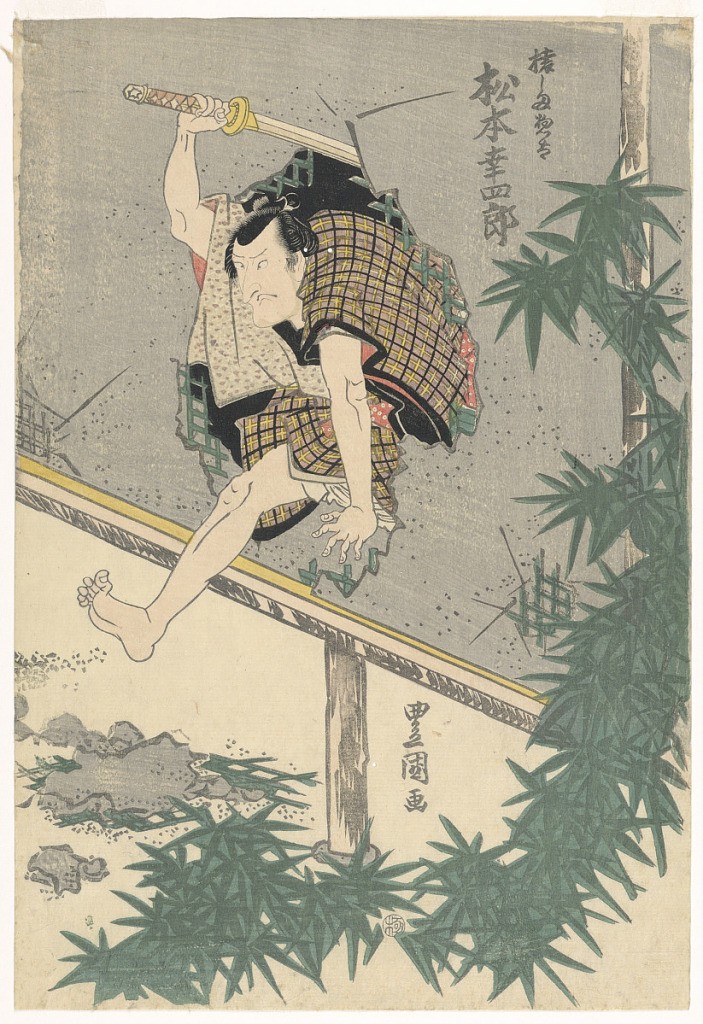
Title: Matsumoto Koshiro leaping through a wall
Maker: Utagawa Kunisada, Japanese, 1786 – 1864
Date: ca. 1835
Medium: Woodblock print in colored ink on paper
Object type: Print
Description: An animated samurai, Matsumoto Koshiro is leaping through a hole in a wall with his sword in mid-swing above his head. Notice how this exhilarating print elegantly framed with bamboo leaves complements the organic shape of the punched hole.